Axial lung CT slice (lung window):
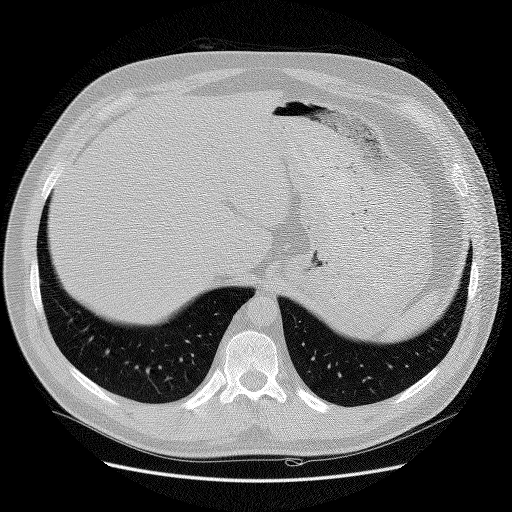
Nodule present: no